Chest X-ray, PA view. Patient: 27 years old, sex F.
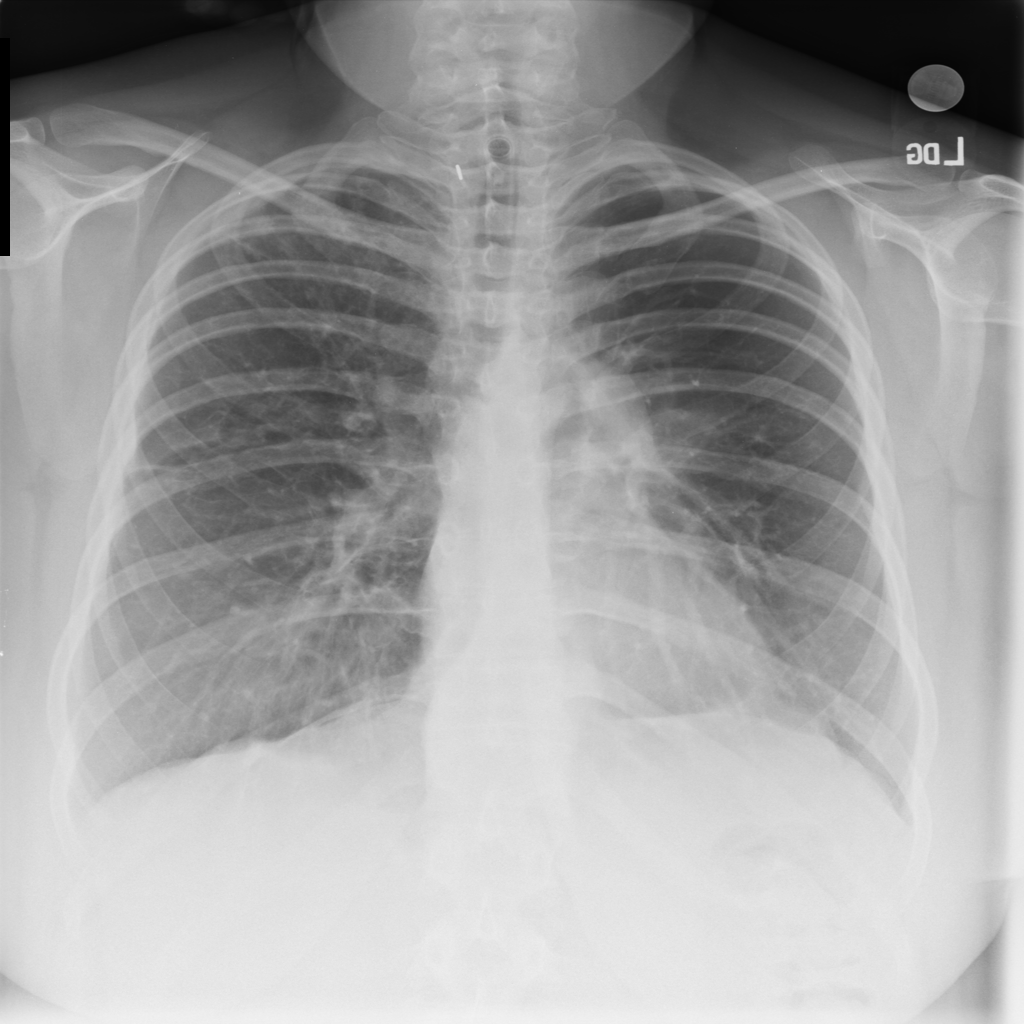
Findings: Atelectasis, Hernia, Nodule